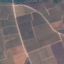
Label: PermanentCrop